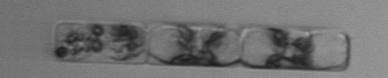
Label: Guinardia_delicatula_TAG_internal_parasite